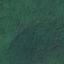
Land use / land cover class: Forest